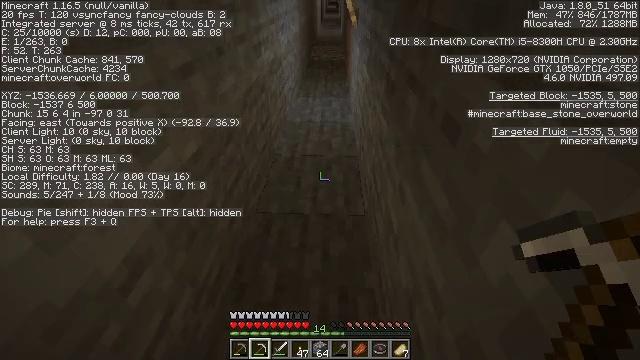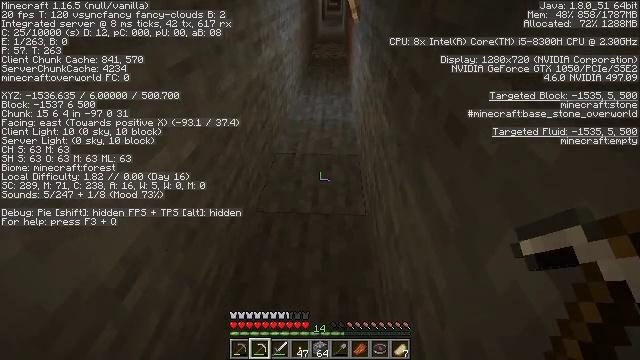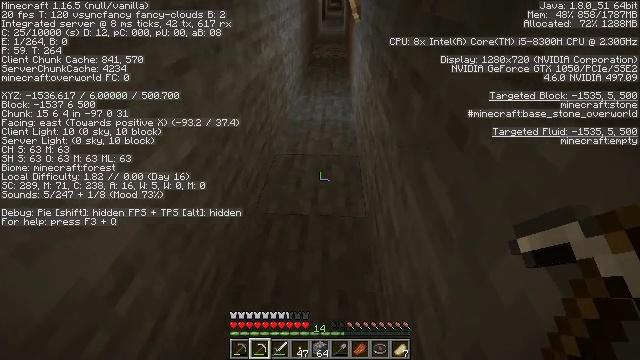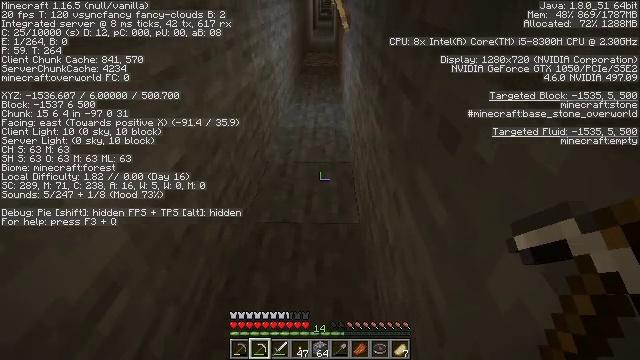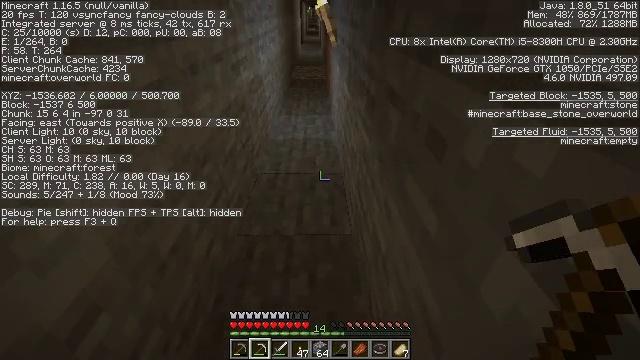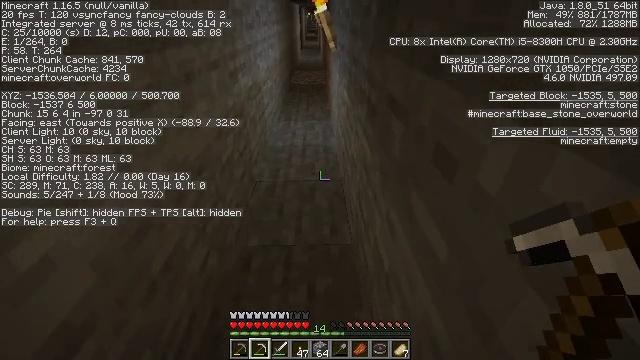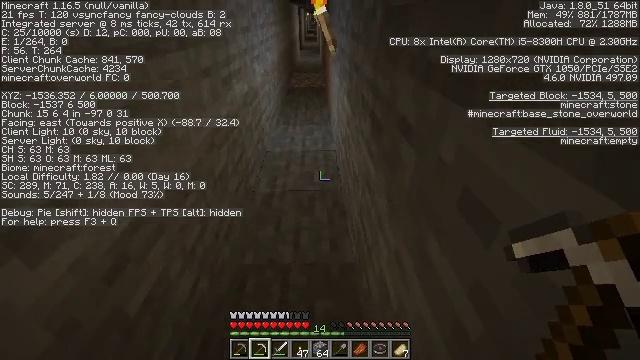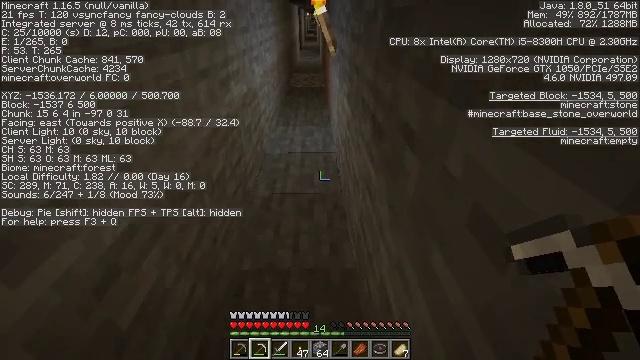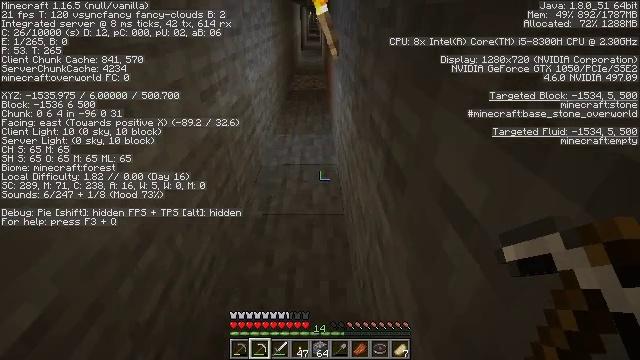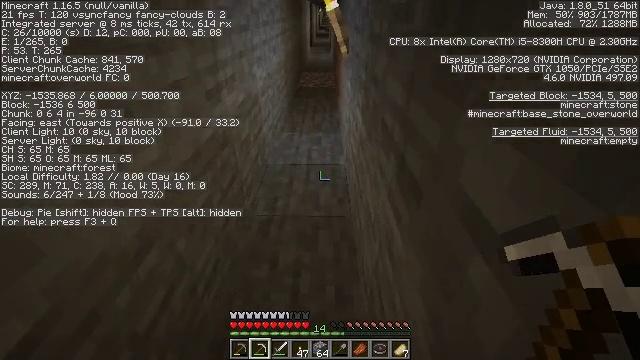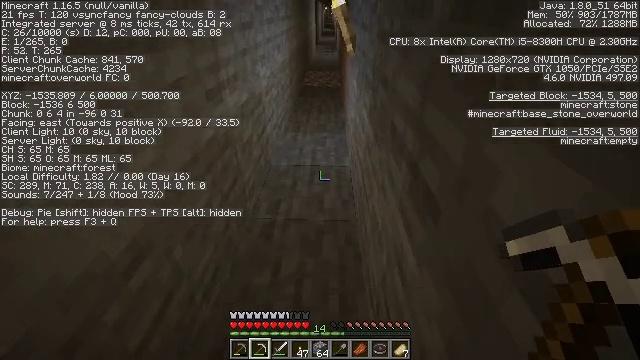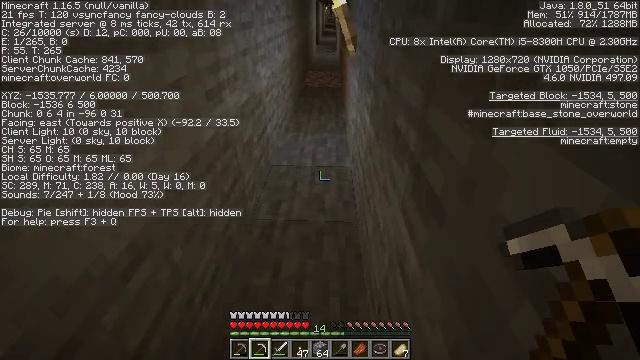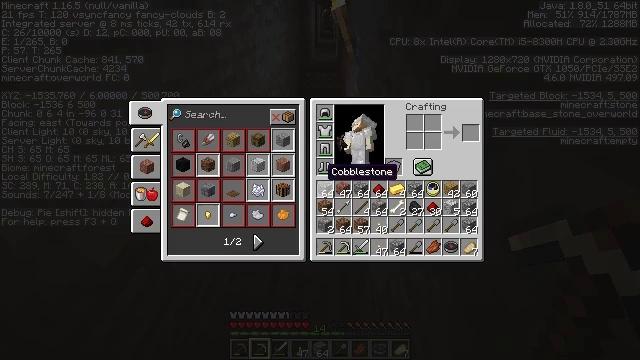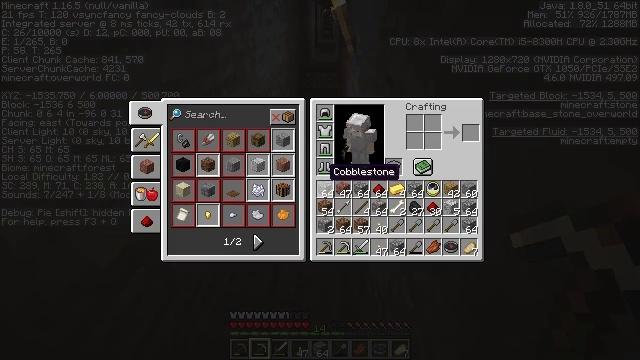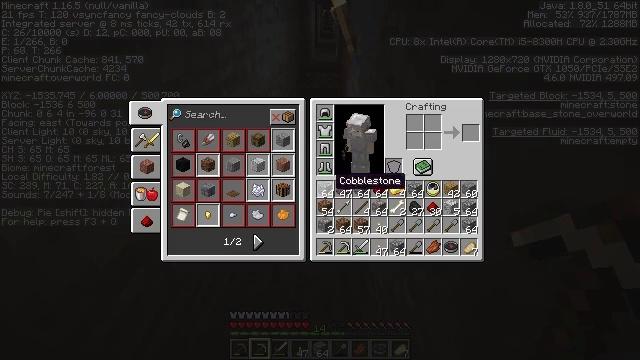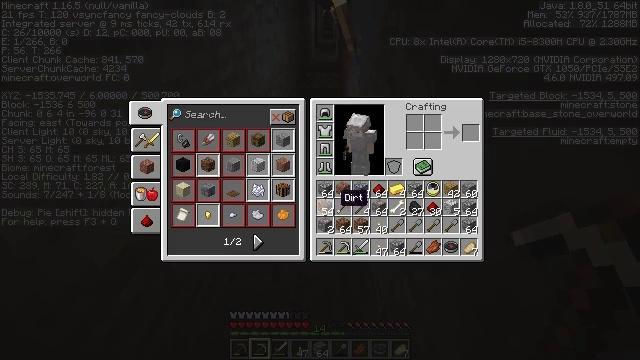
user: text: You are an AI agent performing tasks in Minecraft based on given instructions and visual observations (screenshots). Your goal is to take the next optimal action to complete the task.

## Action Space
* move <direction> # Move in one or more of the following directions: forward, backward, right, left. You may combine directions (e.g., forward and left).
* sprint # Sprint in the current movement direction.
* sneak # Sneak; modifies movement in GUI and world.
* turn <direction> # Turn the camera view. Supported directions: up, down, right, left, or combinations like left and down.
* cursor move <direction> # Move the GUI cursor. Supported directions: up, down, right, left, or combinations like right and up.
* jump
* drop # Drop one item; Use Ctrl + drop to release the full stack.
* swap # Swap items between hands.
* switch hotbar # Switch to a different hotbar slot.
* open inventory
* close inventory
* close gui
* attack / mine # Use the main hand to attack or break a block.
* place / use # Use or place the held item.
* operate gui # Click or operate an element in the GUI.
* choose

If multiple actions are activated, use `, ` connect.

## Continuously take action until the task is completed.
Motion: motion action
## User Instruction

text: Drop a stone shovel.
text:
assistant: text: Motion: no_op
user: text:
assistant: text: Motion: no_op
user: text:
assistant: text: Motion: turn right and up
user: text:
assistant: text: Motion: turn right and up
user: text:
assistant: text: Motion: move forward
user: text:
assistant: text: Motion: move forward
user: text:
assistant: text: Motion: move forward
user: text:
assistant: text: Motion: move forward
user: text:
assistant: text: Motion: turn left
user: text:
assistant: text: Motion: turn left
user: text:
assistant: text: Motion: no_op
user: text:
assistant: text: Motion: open inventory
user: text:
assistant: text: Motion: open inventory
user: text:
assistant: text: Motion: cursor move down
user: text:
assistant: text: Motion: cursor move down
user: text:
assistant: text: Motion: cursor move down
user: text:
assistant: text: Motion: cursor move down
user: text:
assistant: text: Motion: cursor move down
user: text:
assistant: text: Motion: cursor move down
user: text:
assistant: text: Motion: no_op
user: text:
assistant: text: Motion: no_op
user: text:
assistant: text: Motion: no_op
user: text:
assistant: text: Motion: no_op
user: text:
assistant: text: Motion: no_op
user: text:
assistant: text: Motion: no_op
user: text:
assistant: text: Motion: no_op
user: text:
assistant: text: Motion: no_op
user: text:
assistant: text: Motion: no_op
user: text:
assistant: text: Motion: no_op
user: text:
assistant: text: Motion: no_op